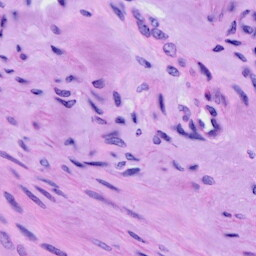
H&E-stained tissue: Cervix